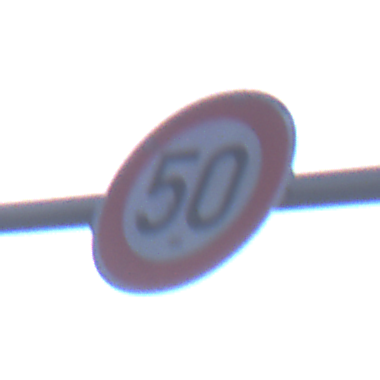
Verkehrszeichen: Geschwindigkeit50
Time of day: SunriseSunset
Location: Outdoor (Suburban)
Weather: PartlyCloudy
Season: NotSpecified
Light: Natural